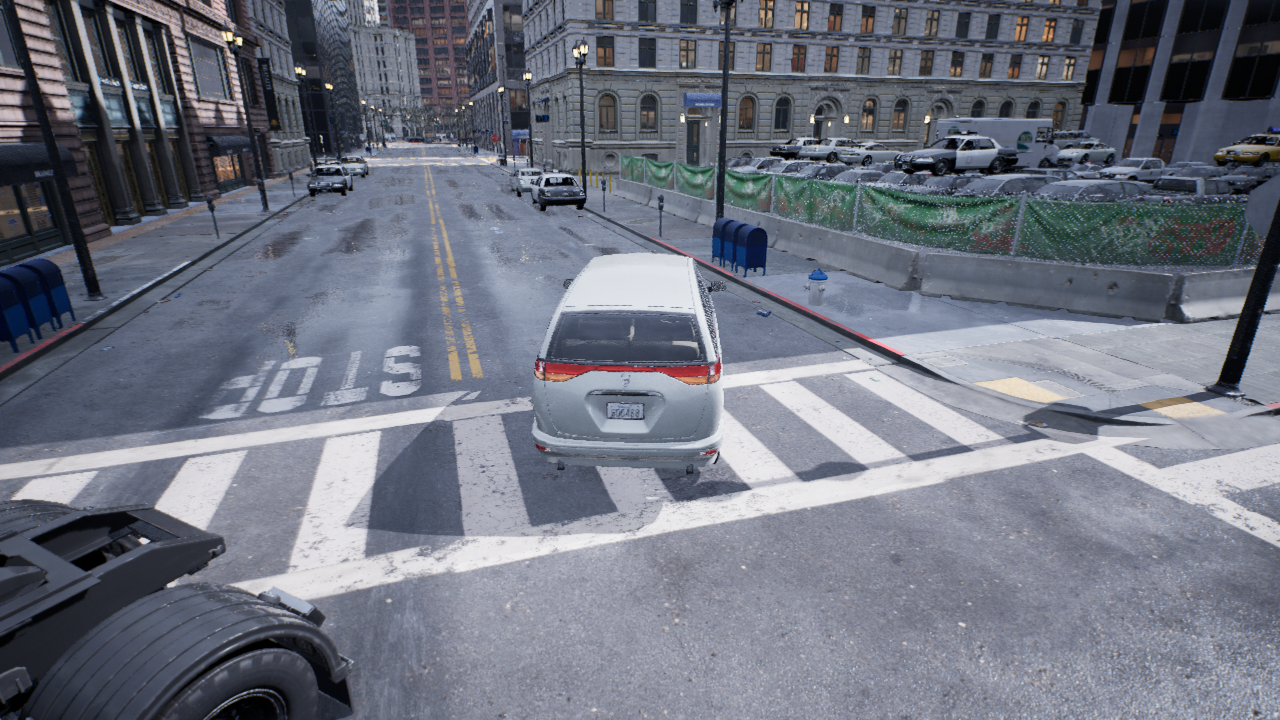
Venue: intersection
Lighting: overcast
Vehicle rig: minivan